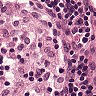
Metastatic tissue present: no